Question: The official <URL> states that there are several which can be used to move and align a 'pygame.Rect' instance:

Until now 'myRect.w''myRect.h' of an 'pygame.Rect' object. But to complete this graphic I came across the '.width''.height'.
The interesting thing is that , as you can see in following code listing:
'''
>>> myRect = pygame.Rect((10, 20), (200,100)) #create a new Rect instance
>>> myRect.w
200
>>> myRect.width
200
>>> myRect.size
(200, 100)
'''
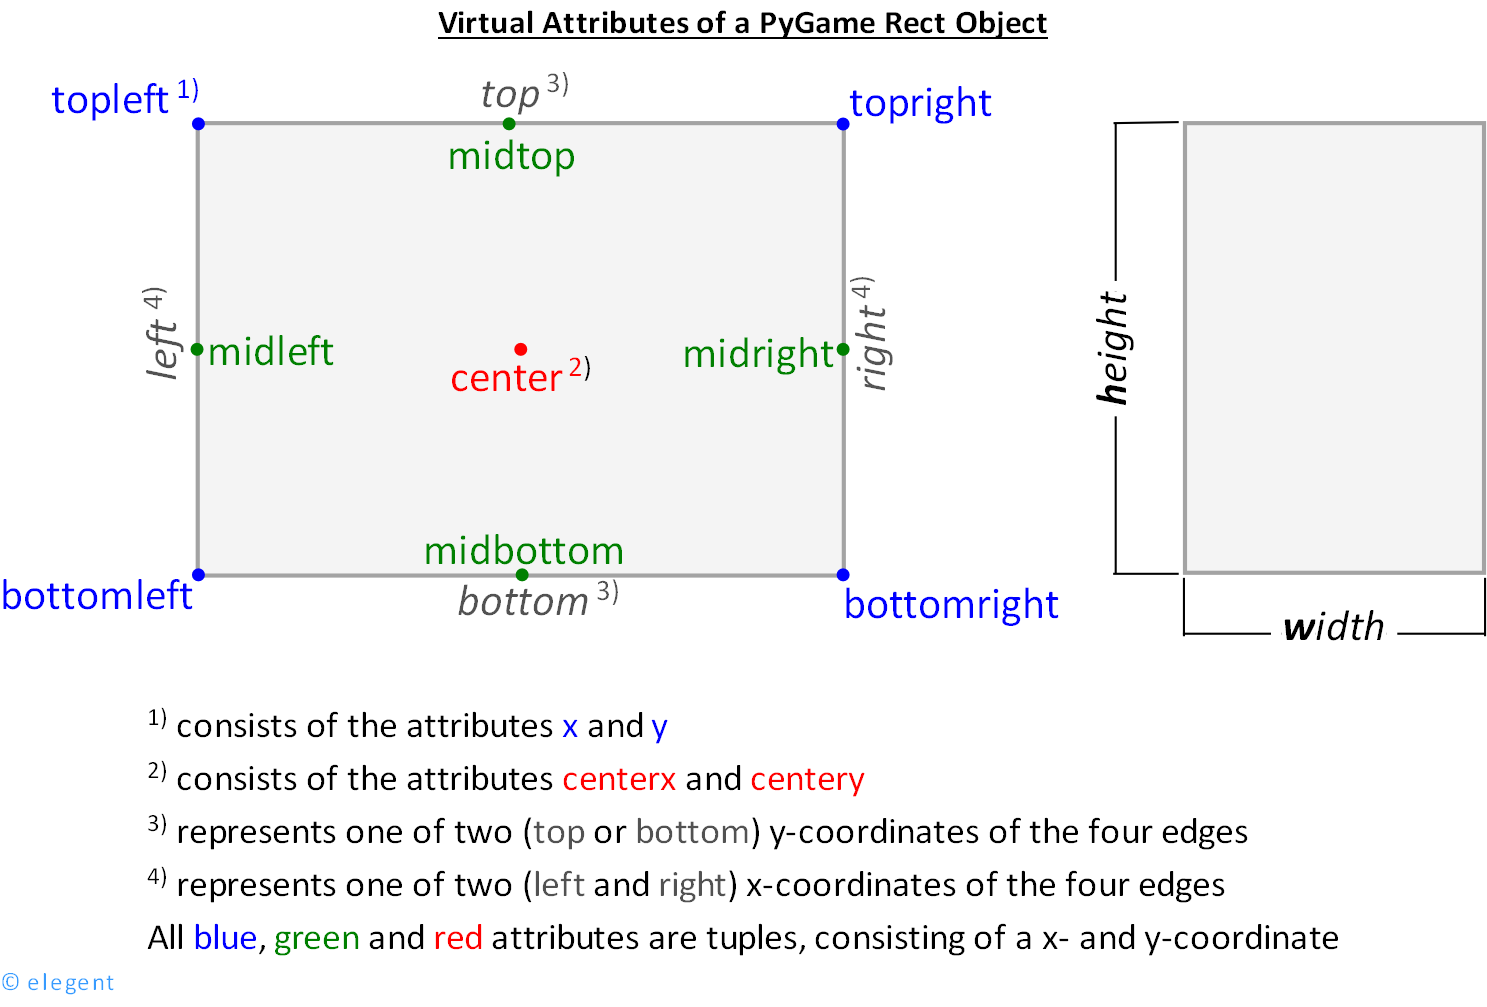
Answer: There's no difference. You can take a look at the <URL> of the 'Rect' class:
'''
static PyGetSetDef rect_getsets[] = {
{ "x", (getter)rect_getleft, (setter)rect_setleft, NULL, NULL },
{ "y", (getter)rect_gettop, (setter)rect_settop, NULL, NULL },
{ "w", (getter)rect_getwidth, (setter)rect_setwidth, NULL, NULL },
{ "h", (getter)rect_getheight, (setter)rect_setheight, NULL, NULL },
{ "width", (getter)rect_getwidth, (setter)rect_setwidth, NULL, NULL },
{ "height", (getter)rect_getheight, (setter)rect_setheight, NULL, NULL },
{ "top", (getter)rect_gettop, (setter)rect_settop, NULL, NULL },
{ "left", (getter)rect_getleft, (setter)rect_setleft, NULL, NULL },
{ "bottom", (getter)rect_getbottom, (setter)rect_setbottom, NULL, NULL },
{ "right", (getter)rect_getright, (setter)rect_setright, NULL, NULL },
{ "centerx", (getter)rect_getcenterx, (setter)rect_setcenterx, NULL, NULL },
{ "centery", (getter)rect_getcentery, (setter)rect_setcentery, NULL, NULL },
{ "topleft", (getter)rect_gettopleft, (setter)rect_settopleft, NULL, NULL },
{ "topright", (getter)rect_gettopright, (setter)rect_settopright, NULL,
NULL },
{ "bottomleft", (getter)rect_getbottomleft, (setter)rect_setbottomleft,
NULL, NULL },
{ "bottomright", (getter)rect_getbottomright, (setter)rect_setbottomright,
NULL, NULL },
{ "midtop", (getter)rect_getmidtop, (setter)rect_setmidtop, NULL, NULL },
{ "midleft", (getter)rect_getmidleft, (setter)rect_setmidleft, NULL, NULL },
{ "midbottom", (getter)rect_getmidbottom, (setter)rect_setmidbottom, NULL,
NULL },
{ "midright", (getter)rect_getmidright, (setter)rect_setmidright, NULL,
NULL },
{ "size", (getter)rect_getsize, (setter)rect_setsize, NULL, NULL },
{ "center", (getter)rect_getcenter, (setter)rect_setcenter, NULL, NULL },
{ "__safe_for_unpickling__", (getter)rect_getsafepickle, NULL, NULL, NULL },
{ NULL, 0, NULL, NULL, NULL } /* Sentinel */
};
'''
You can see e.g. that both 'w' and 'width' call <URL>:
'''
/*width*/
static PyObject*
rect_getwidth (PyRectObject *self, void *closure)
{
return PyInt_FromLong (self->r.w);
}
'''
I would still recommend using 'width'/'height' instead of 'w'/'h' for readability.